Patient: sex F, age 57
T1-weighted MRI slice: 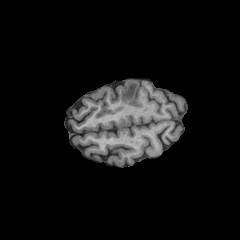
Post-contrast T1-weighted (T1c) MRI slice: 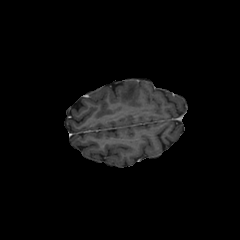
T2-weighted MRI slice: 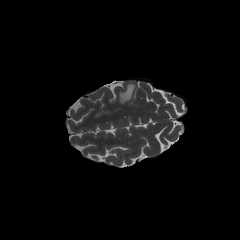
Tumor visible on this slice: yes
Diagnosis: Glioblastoma, IDH-wildtype
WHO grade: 4